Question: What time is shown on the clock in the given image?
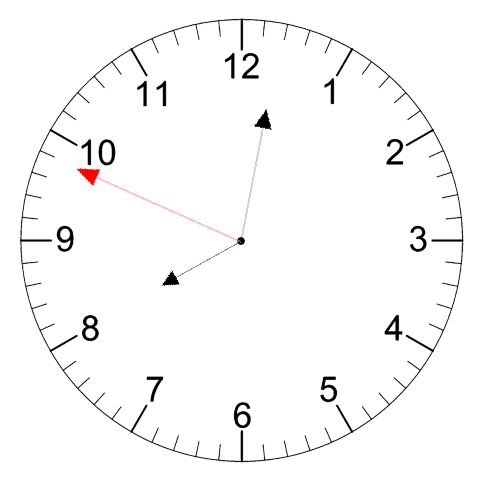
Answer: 08:01:49